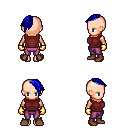
a pixel art fantasy rpg character, female body template, human, light skin, maroon sleeveless shirt, magenta pants, blue long mohawk hairstyle, gold gloves, brown shoes, four views (front, back, left, right), 2x2 character sprite sheet, small pixel art, hard edges, no anti-aliasing